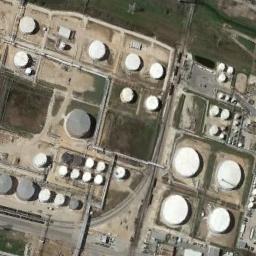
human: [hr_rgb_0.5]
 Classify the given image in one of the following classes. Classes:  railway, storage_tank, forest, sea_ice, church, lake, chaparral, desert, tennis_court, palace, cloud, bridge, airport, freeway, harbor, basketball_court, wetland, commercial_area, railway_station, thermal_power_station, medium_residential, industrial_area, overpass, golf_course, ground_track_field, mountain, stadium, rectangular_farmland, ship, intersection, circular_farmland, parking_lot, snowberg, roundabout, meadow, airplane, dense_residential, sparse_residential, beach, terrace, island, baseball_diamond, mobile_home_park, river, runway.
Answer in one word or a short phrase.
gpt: storage_tank